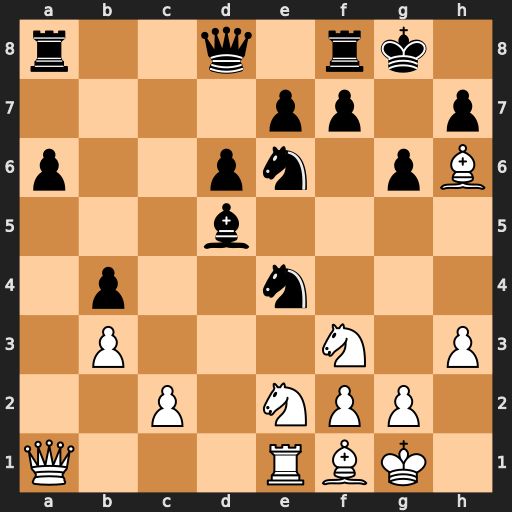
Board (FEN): r2q1rk1/4pp1p/p2pn1pB/3b4/1p2n3/1P3N1P/2P1NPP1/Q3RBK1
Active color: w
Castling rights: -
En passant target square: -
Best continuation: Nf4 Nc3 Nxd5